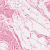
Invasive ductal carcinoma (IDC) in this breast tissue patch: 0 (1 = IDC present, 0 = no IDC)